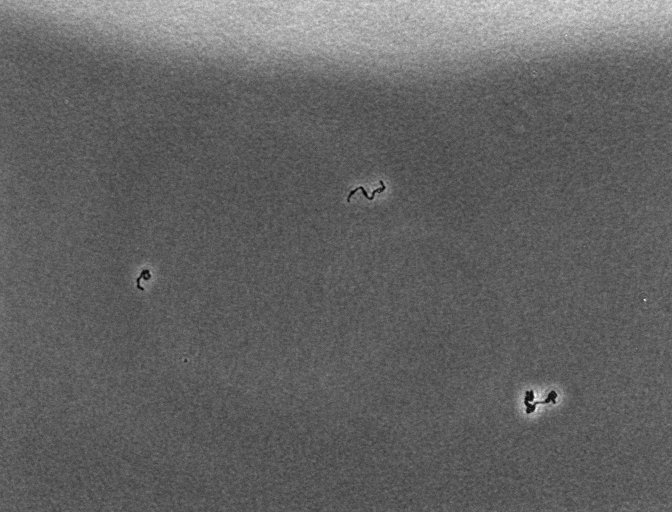
Phase contrast microscopy, 20x objective, 3 h incubation